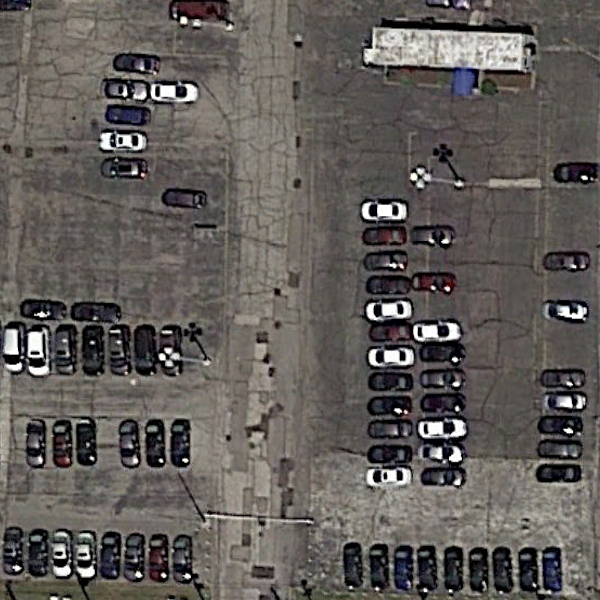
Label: Parking